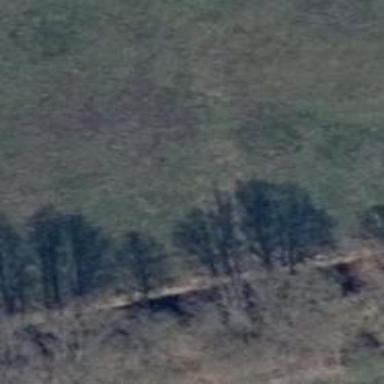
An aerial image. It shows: Path covered with grass.